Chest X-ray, AP view. Patient: 62 years old, sex F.
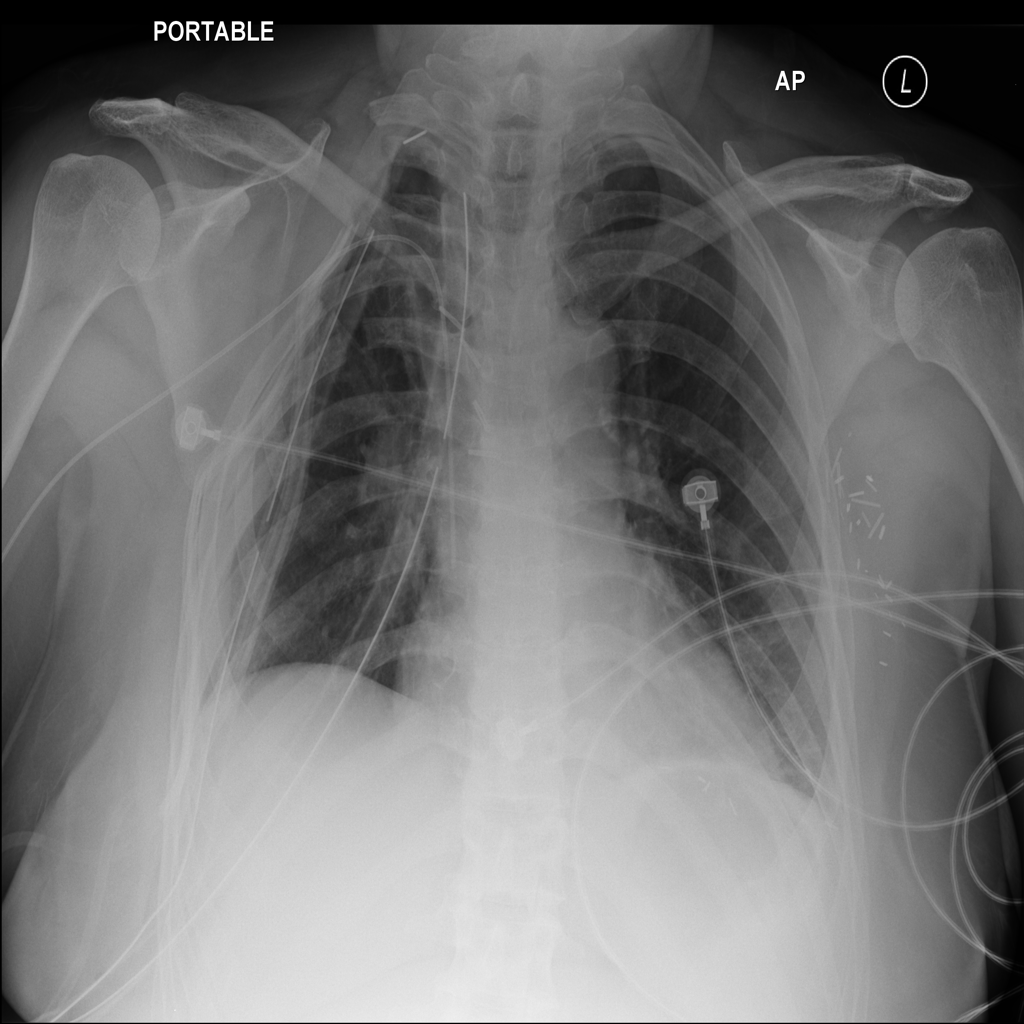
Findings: No Finding